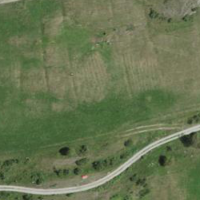
EUNIS habitat code: 26
Species observed at this site:
Aricia artaxerxes
Lysandra coridon
Polyommatus icarus
Plantago major
Euphorbia cyparissias